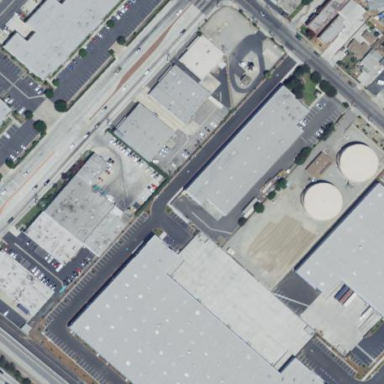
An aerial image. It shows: Warehouse building.